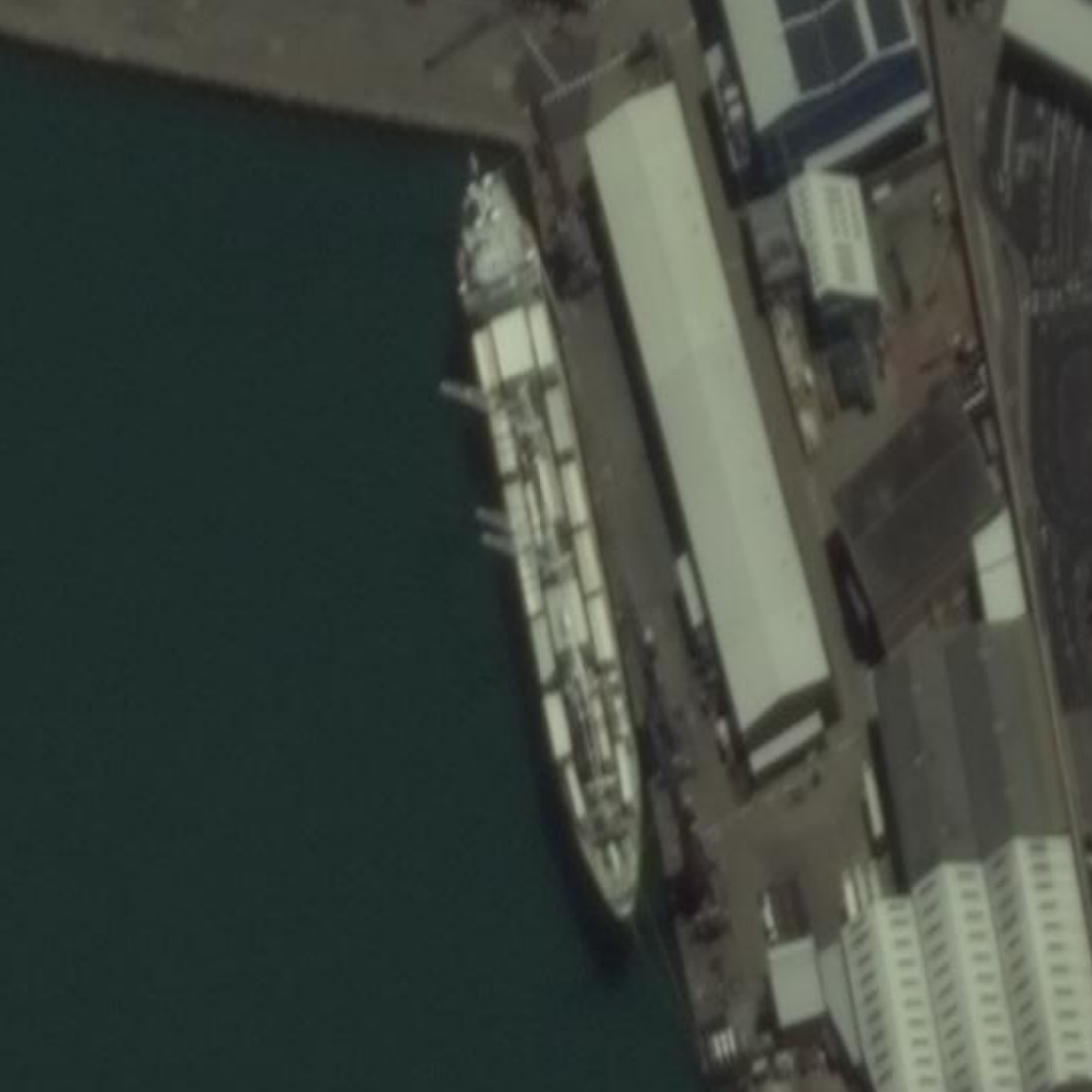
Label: Cargo_ship